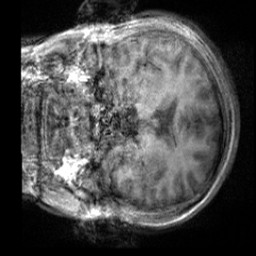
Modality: T1w
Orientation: coronal
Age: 22
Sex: female
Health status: healthy
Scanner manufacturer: siemens
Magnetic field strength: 3 T
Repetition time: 2 s
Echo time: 0.00232 s